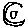
Label: moon